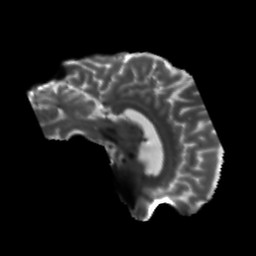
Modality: T2w
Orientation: sagittal
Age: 63
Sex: male
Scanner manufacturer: siemens
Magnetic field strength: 3 T
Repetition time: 5.25 s
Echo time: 0.08 s